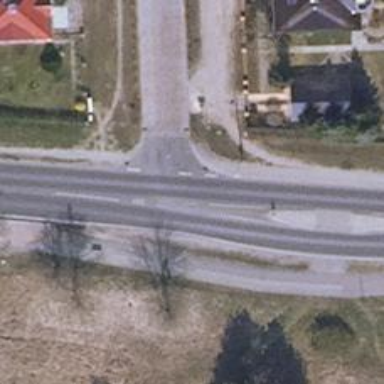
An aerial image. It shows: Asphalt path with sidewalk.